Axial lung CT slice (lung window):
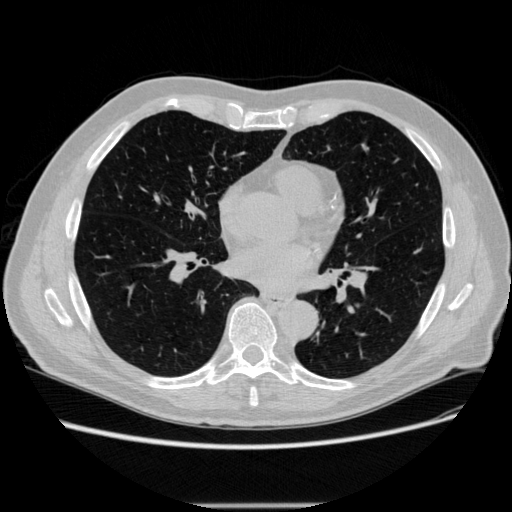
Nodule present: no